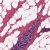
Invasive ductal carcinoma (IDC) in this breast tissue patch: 0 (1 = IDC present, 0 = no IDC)